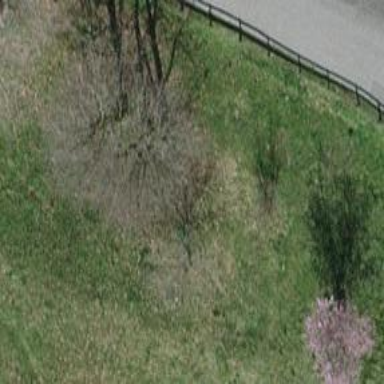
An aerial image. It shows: Deciduous broadleaved tree in garden.